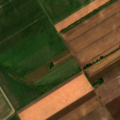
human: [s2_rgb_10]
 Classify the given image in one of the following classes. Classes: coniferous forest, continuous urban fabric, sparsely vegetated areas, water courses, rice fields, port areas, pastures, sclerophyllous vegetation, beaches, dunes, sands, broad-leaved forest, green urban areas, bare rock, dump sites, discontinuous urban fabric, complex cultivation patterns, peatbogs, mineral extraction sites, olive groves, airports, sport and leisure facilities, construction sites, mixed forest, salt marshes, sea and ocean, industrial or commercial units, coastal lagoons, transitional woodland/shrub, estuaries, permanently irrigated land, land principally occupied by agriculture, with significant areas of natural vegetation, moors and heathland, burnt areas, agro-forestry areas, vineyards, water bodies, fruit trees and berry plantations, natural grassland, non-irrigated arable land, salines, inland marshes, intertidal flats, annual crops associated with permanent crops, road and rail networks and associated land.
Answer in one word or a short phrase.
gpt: non-irrigated arable land